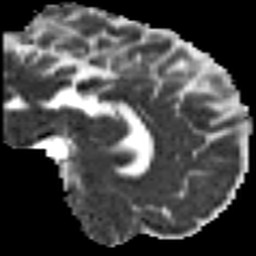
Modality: MD
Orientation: sagittal
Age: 40
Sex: male
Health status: ill
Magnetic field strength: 3 T
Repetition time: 9 s
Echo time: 0.093 s